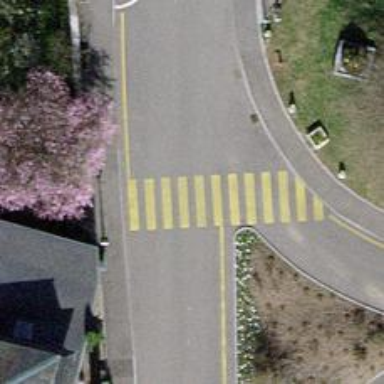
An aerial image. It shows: Marked crossing on the road.